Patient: sex M, age 75
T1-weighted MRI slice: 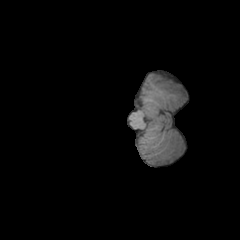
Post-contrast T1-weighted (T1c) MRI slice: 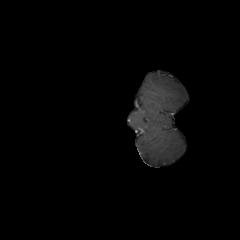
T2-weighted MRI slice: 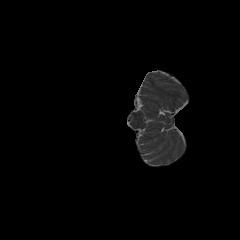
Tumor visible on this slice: no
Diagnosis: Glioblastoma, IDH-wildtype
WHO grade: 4